Question: I wan't to add a color shading to an image-element using jquery. Please disregard the color below, just looking for the effect.

This is how I create the image:
'''
$(document.createElement
('img'))
.addClass
('question-image')
.attr
('id', 'question-image')
.attr
('src', quiz[currentquestion]['image'])
.attr
('alt', htmlEncode(quiz[currentquestion]['question']))
.insertAfter
('#question');
'''
This is what I thought would give me a frontground-color
'''
$('div').css('background-color:', 'red').appendTo('#question-image');
'''
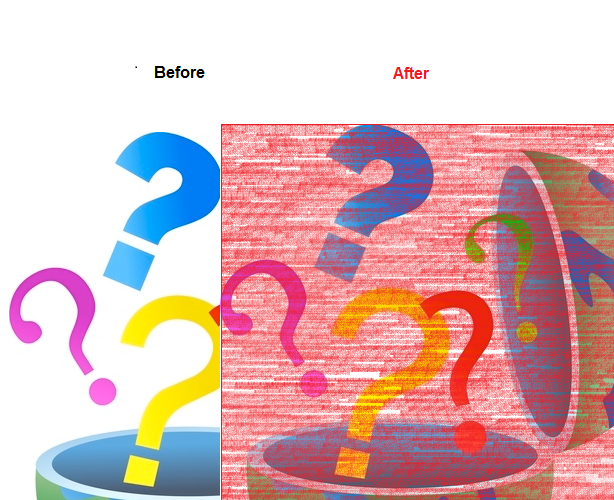
Answer: Here is a way to do it in CSS/HTML. You can easily translate it into Jquery, as it would be quite difficult for me to do so in a way that you could easily use unless you post a JSFiddle showing some context.
HTML
'''
<div>
<img src="imagesource" />
<div></div>
</div>
'''
CSS
'''
img {
width: 100px;
height: 150px;
}
div {
position: relative;
}
div > div {
width: 100px;
height: 150px;
background-color: red;
opacity: .5;
position: absolute;
top: 0;
left: 0;
}
'''
What this does is style the the child div to be a red overlay the same size of the image, and position it directly over the image.
<URL>